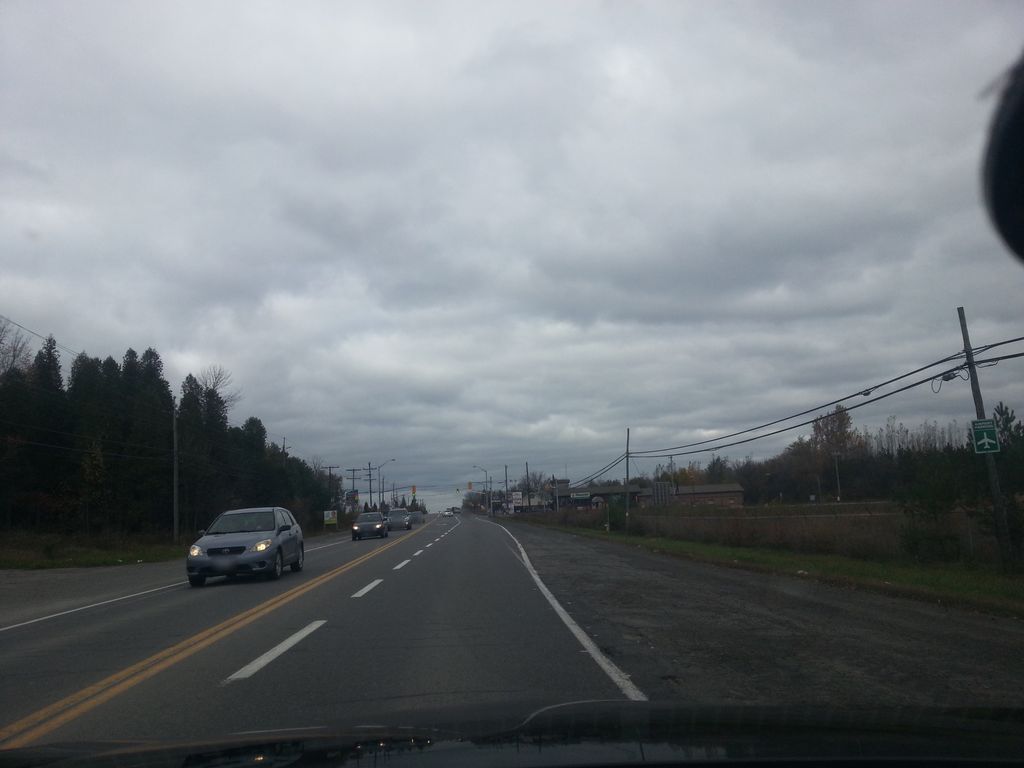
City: ottawa-gatineau